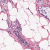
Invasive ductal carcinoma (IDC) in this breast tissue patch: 0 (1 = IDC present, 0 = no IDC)